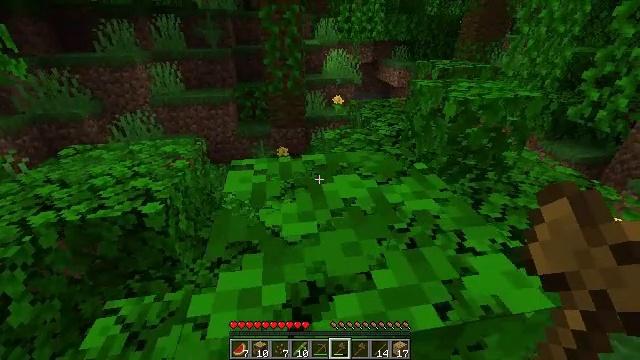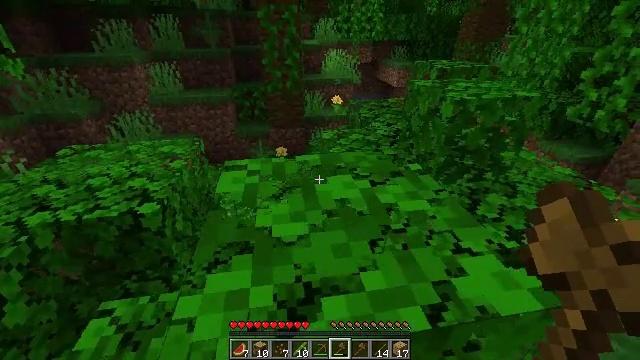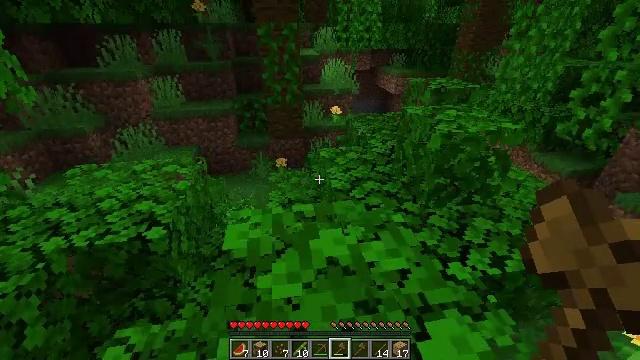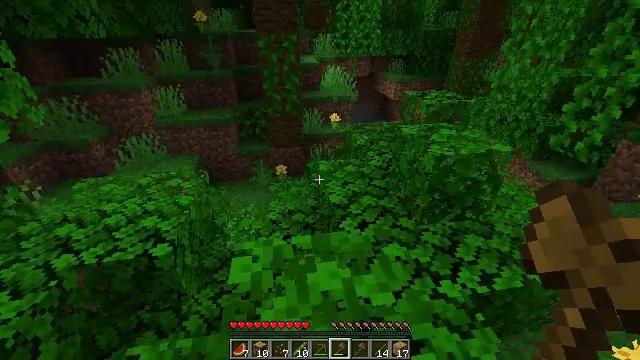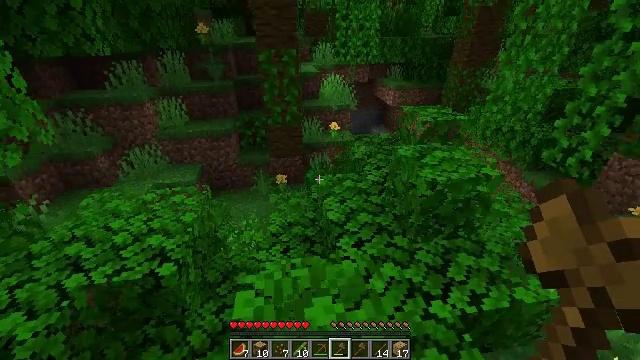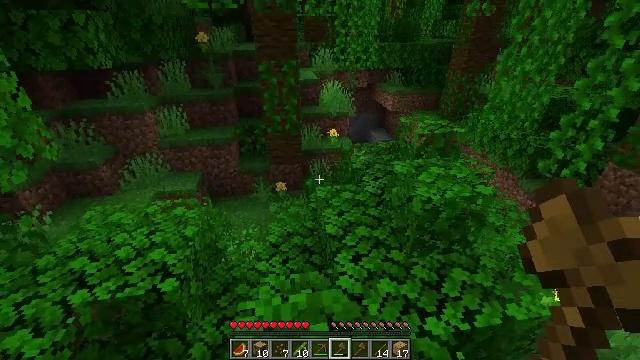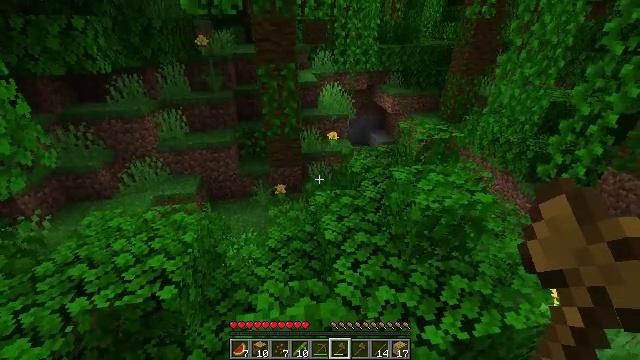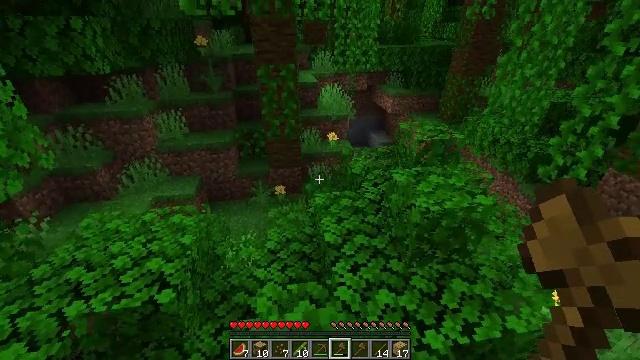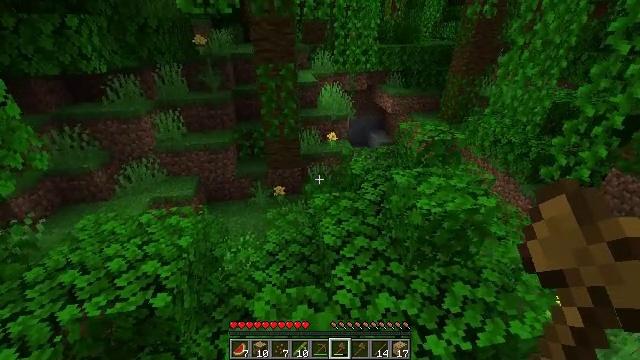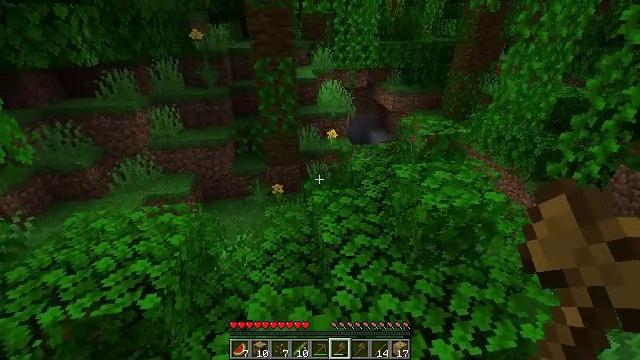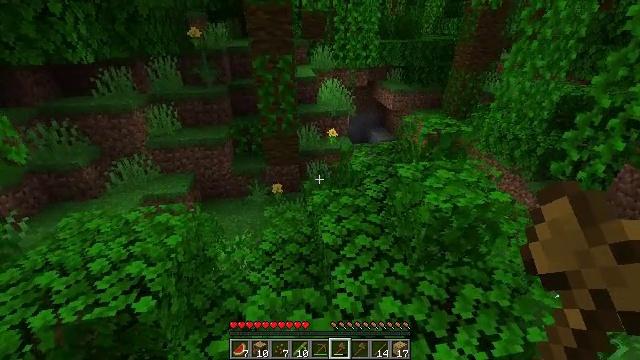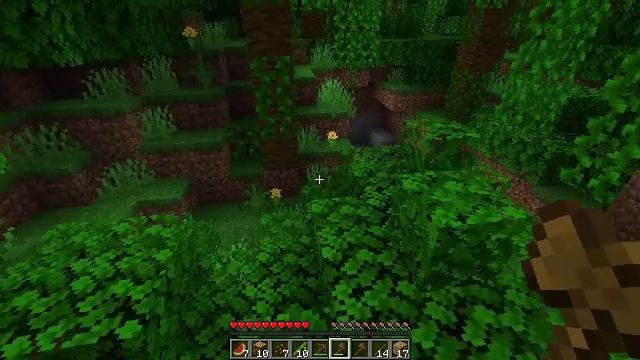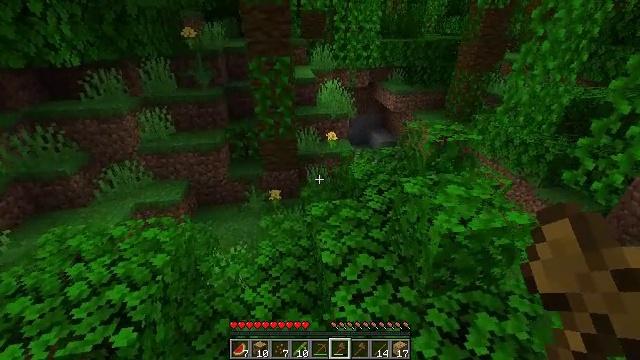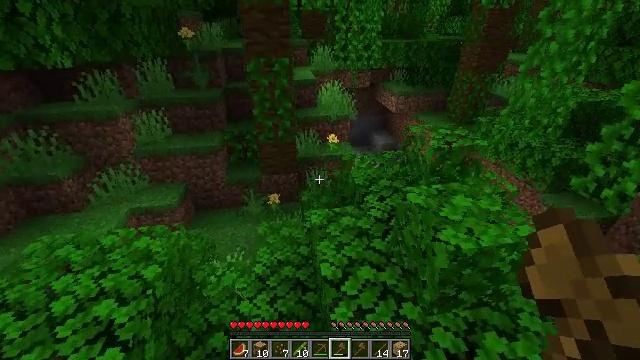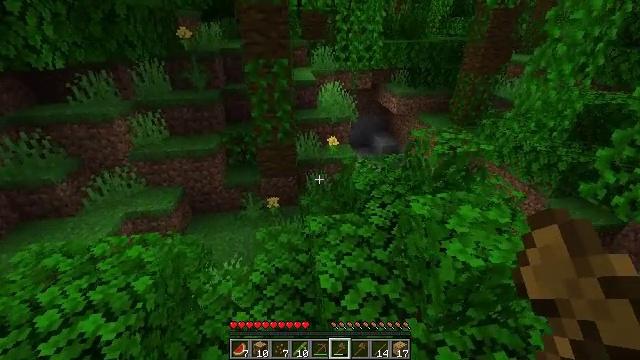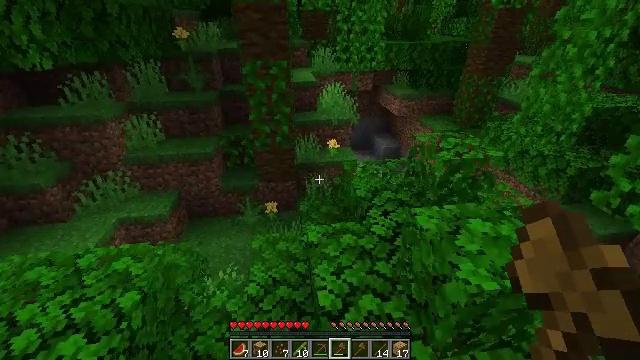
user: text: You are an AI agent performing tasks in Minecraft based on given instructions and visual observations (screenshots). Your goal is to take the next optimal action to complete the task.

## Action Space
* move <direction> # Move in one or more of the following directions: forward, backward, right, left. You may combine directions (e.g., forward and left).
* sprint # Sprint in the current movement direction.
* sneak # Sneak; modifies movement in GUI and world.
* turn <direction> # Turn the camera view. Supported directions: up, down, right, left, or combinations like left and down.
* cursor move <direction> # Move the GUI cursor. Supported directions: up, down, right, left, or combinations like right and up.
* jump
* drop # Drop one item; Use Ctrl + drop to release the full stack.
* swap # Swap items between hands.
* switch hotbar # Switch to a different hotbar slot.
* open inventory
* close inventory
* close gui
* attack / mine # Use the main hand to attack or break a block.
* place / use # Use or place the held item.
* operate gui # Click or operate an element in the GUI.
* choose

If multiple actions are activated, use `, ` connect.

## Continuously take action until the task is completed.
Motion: motion action
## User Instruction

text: Attack the melon to collect it.
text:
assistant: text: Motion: move forward
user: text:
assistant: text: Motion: move forward, jump
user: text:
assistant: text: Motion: move forward, jump
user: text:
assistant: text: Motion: move forward, jump
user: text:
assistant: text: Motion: move forward, jump
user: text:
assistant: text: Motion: move forward
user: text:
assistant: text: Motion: move forward
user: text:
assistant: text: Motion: move forward
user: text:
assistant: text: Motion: move forward
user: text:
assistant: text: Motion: move forward
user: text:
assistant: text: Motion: move forward
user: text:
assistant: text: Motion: move forward
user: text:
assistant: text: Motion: move forward
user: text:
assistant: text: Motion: move forward
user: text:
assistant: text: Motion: move forward
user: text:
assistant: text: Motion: move forward
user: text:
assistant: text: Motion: move forward
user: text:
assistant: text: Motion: move forward
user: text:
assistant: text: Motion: move forward
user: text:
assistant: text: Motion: move forward, turn up
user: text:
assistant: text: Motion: move forward, turn up
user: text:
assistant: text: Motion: move forward
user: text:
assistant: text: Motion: move forward
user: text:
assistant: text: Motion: move forward
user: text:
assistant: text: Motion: move forward and move right
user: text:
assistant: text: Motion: move forward and move right
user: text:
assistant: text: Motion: move forward and move right
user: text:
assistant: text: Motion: move forward and move right
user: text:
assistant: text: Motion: move forward and move right
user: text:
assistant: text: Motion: move forward, turn down